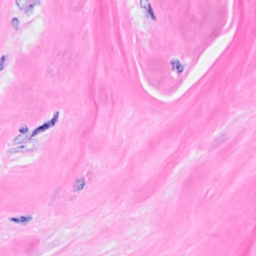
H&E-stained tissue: Breast